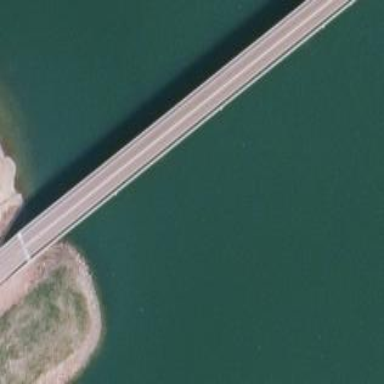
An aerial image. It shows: Bridge supported by pillars.